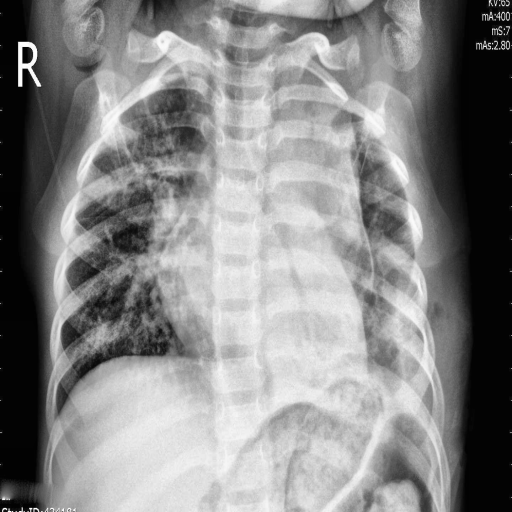
Finding: PNEUMONIA